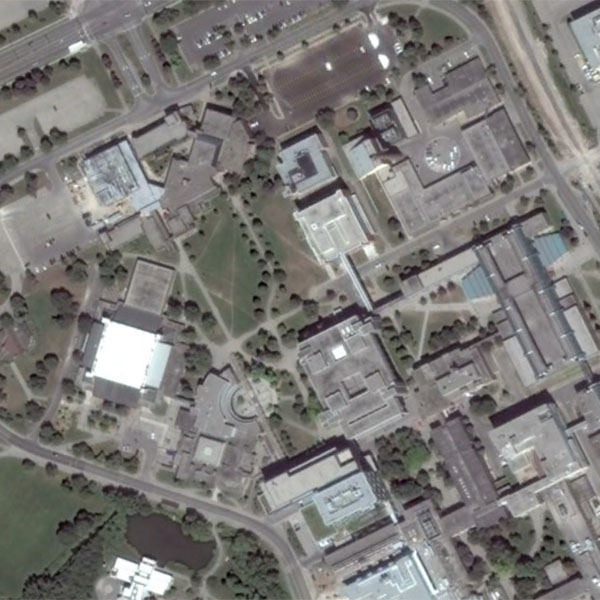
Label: School